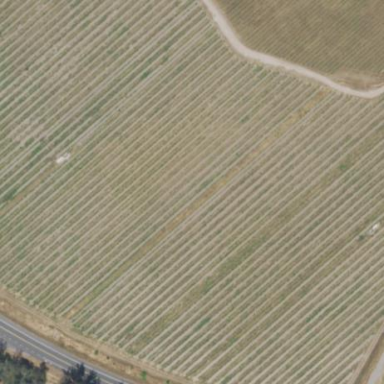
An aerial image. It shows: Vineyard growing grapes.